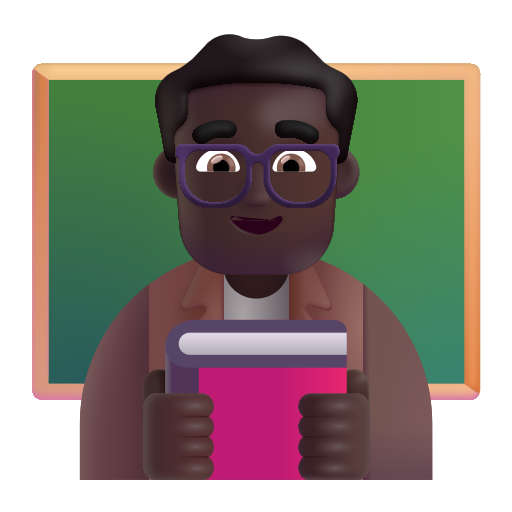
man teacher color dark